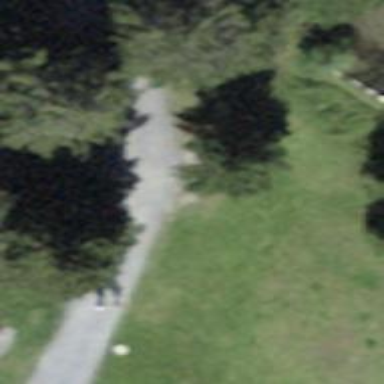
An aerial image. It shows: Footway with fine gravel surface.